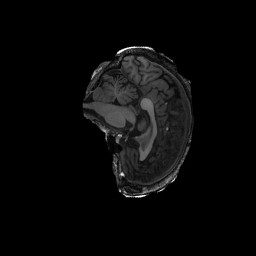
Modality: T1w
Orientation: sagittal
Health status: ill
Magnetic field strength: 3 T